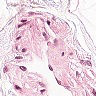
Metastatic tissue present: no